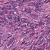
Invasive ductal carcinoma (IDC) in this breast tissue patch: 1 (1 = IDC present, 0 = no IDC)